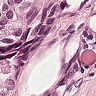
Metastatic tissue present: yes